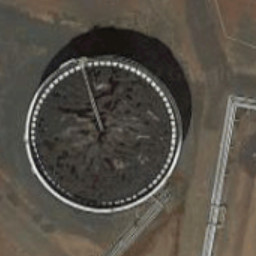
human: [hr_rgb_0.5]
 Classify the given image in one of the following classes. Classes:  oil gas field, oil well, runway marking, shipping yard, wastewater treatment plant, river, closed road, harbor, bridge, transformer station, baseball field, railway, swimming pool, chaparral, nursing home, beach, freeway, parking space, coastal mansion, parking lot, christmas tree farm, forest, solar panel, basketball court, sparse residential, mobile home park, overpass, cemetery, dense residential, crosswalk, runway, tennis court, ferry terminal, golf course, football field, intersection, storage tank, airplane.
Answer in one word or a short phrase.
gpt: storage tank